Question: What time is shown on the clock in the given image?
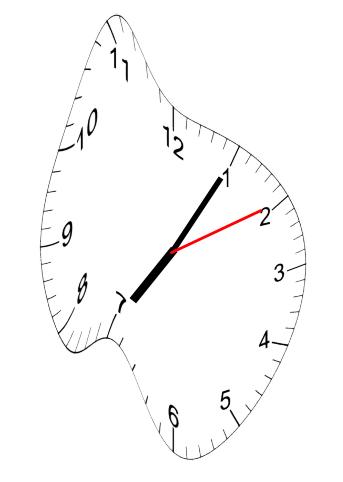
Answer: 07:05:10